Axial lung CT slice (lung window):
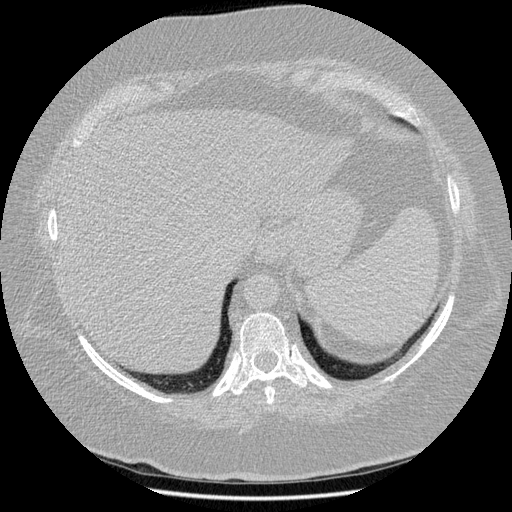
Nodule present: no